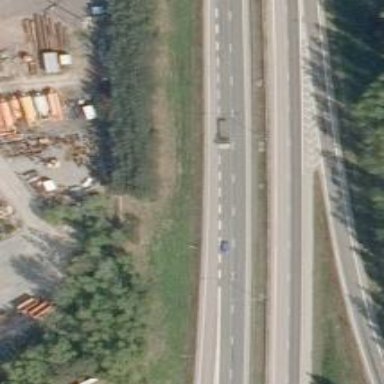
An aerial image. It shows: Motorway junction.